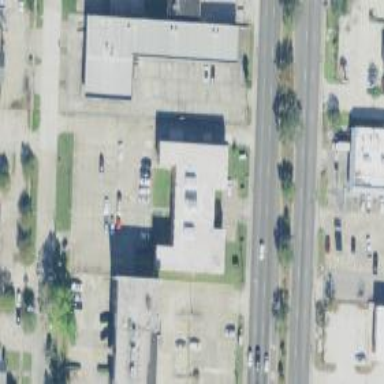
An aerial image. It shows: Healthcare clinic.